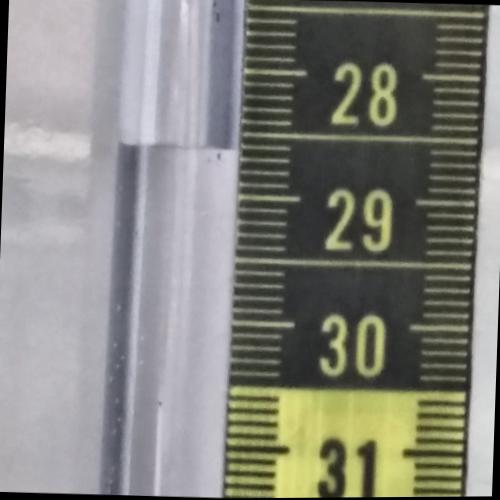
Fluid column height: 28.6 cm